Field crop: tomato
Growth stage: 1
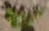
Species: portulaca